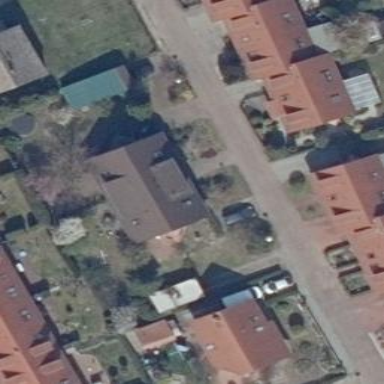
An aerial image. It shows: Semidetached house.